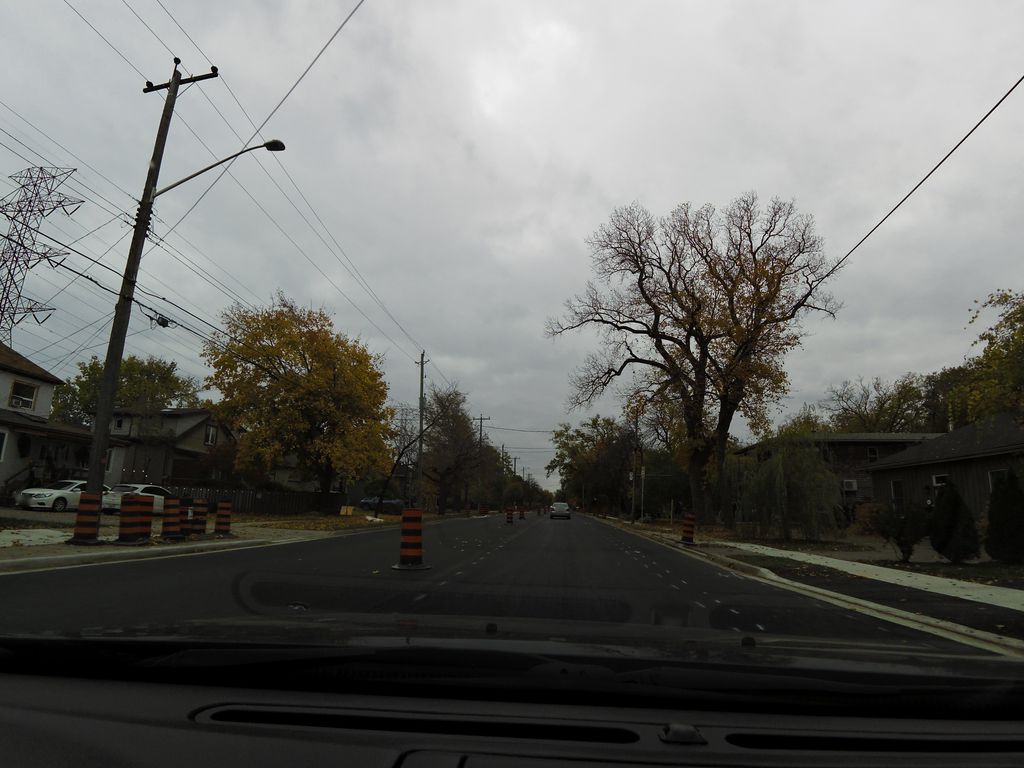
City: hamilton